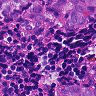
Metastatic tissue present: yes